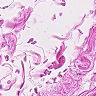
Metastatic tissue present: no